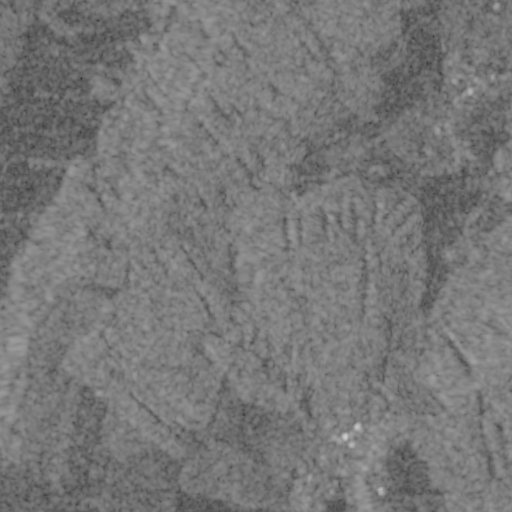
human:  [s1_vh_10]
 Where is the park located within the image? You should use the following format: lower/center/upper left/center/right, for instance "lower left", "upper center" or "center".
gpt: The park is located in the lower left of the image.
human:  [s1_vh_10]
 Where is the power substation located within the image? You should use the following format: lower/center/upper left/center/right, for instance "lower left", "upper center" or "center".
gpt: The power substation is located in the lower right of the image.
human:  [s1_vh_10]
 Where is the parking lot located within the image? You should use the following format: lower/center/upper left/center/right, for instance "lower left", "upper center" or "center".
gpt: There is no parking lot in the image.

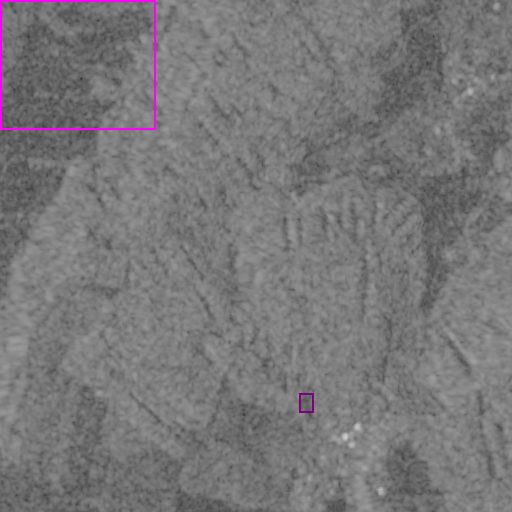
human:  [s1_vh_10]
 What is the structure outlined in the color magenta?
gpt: The structure outlined in magenta is a crop field.
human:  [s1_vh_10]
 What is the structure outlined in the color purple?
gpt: The structure outlined in purple is a park.
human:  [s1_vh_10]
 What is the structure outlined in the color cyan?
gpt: There is no cyan outline.